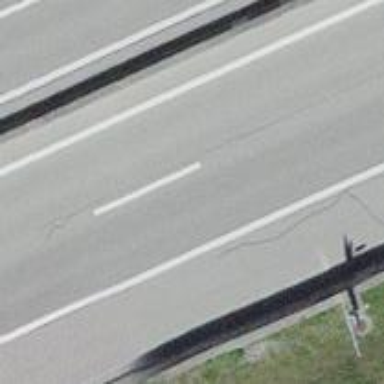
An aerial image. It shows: Motorway.